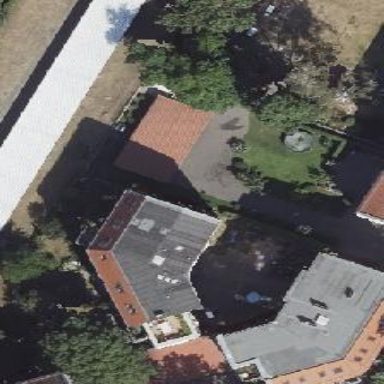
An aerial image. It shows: Apartments building with saltbox roof shape.